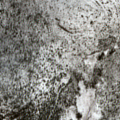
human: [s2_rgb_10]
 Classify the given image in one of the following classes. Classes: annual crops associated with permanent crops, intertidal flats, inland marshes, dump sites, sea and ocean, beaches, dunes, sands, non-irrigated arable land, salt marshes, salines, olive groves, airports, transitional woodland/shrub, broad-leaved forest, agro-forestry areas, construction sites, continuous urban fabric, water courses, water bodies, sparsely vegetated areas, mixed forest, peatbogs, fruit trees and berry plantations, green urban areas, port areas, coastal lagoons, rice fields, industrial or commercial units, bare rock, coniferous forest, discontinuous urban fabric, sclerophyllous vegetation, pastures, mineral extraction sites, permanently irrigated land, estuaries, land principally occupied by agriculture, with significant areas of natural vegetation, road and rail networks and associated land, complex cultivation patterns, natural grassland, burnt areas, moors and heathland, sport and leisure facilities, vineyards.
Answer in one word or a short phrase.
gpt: coniferous forest, mixed forest, moors and heathland, peatbogs